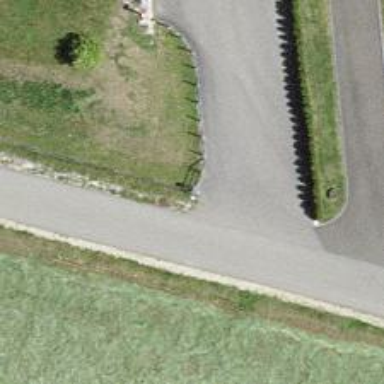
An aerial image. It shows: Fence.